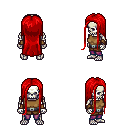
a pixel art fantasy rpg character, male body template, skeleton, leather chest armor, magenta pants, red extra-long hairstyle, leather bracers, four views (front, back, left, right), 2x2 character sprite sheet, small pixel art, hard edges, no anti-aliasing